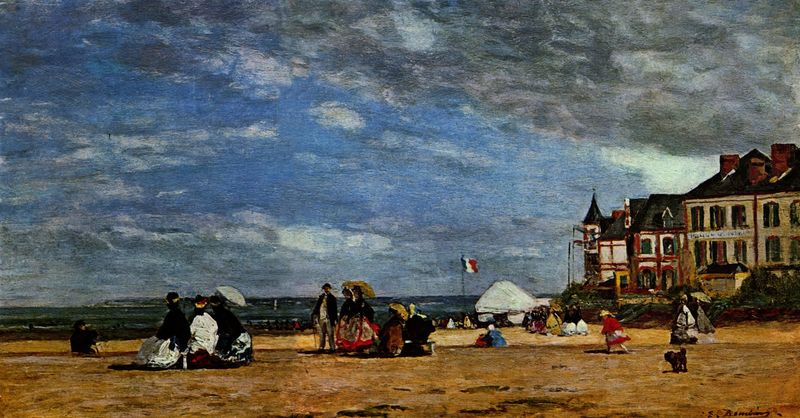
Titel: Der Strand von Trouville
Künstler: Eugène Boudin
Standort: Washington (District of Columbia)
Institution: National Gallery of Art
Schlagwörter: blau, gemälde, gruppe, himmel, mann, meer, wasser, weiß, wolken, baden, frauen, gelb, grün, impressionismus, landschaft, menschen, mädchen, ocker, sand, see, sitzen, stadt, ufer, braun, damen, fenster, frankreich, hell, hut, kleid, kleider, licht, männer, schwarz, gebäude, haus, hund, rot, schirm, schloss, sonnenschirm, wolke, beige, gesellschaft, herren, leute, malerei, rock, weit, signatur, horizont, häuser, strauch, weite, wind, sonne, kind, england, kinder, schornstein, turm, küste, strand, wellen, fassade, italien, röcke, fahne, flagge, mast, trikolore, dächer, spazieren, promenade, flut, people, hotel, spielen, freizeit, monet, ozean, erker, türmchen, spaziergang, gezeiten, urlaub, schirme, bummeln, villa, himme, gut, sky, house, spaziergänger, nordsee, gasthaus, zelt, sonnenschirme, badeort, sommerfrische, brise, flaneure, menschn, delaunay, güte, deauville, nobel, fotograf, pudel, seebad, promenieren, spatzieren, 19. jahrhundert, hiööel, öenschen, yolken, strandhotel